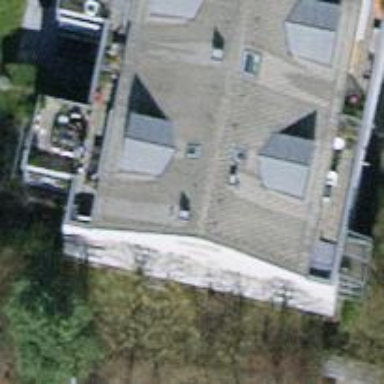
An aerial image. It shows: Gabled roof building with tile roofing. It consists of apartments.